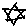
Label: star